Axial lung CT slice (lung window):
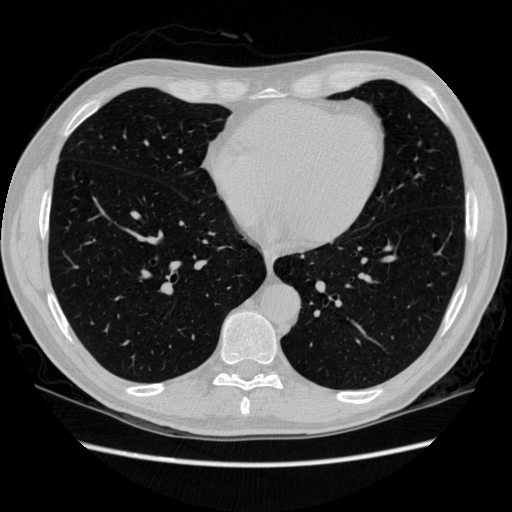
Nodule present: no